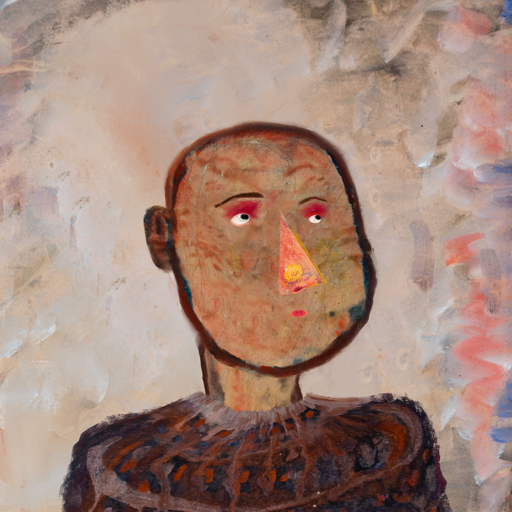
Background: Roy_Bahadur, Head And Neck Side: Orphan, Face Side: Irani, Bust: Hypocrite, Hair Side: Blank, Head Accessory: Blank, Second Necklace: Blank, Necklace: Blank, Baby: Blank